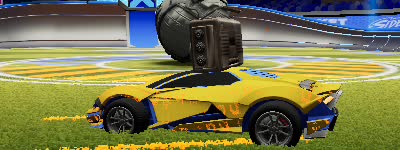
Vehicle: werewolf